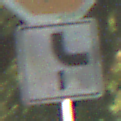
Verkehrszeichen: VerlaufVorfahrtsstrasse10
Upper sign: Stop
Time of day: SunriseSunset
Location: Outdoor (Suburban)
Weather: Clear
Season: NotSpecified
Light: Natural